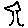
Label: tree